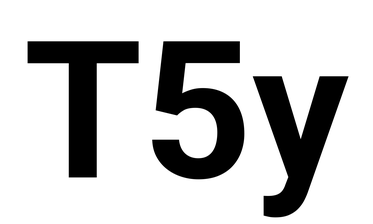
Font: Roboto_Bold